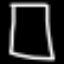
Label: square